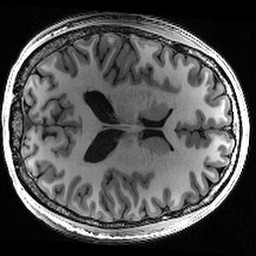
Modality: T1w
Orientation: axial
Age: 26
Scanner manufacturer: siemens
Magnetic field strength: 3 T
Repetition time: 2.4 s
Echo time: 0.00224 s